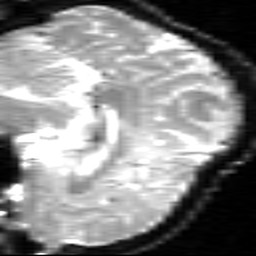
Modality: inplaneT2
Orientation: sagittal
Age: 49
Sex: male